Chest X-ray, AP view. Patient: 9 years old, sex M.
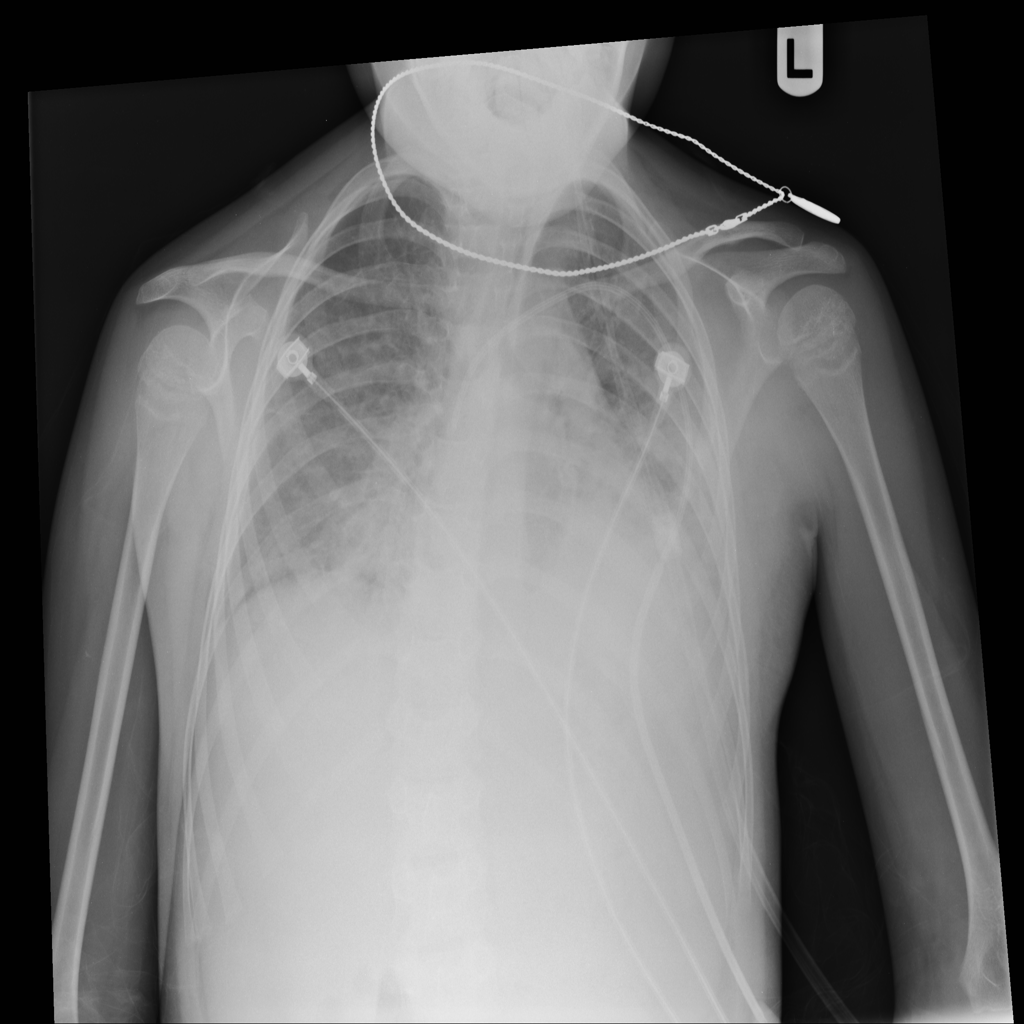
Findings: Atelectasis, Edema